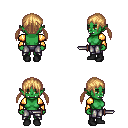
a pixel art fantasy rpg character, female body template, orc, green skin, gold arm armor, metal pants, light blonde twin-tailed hairstyle, black shoes, dagger, four views (front, back, left, right), 2x2 character sprite sheet, small pixel art, hard edges, no anti-aliasing